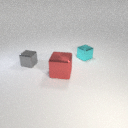
small cyan metal cube behind small gray metal cube